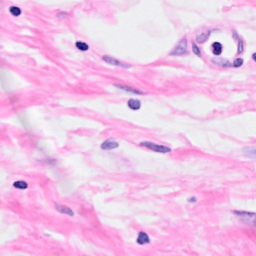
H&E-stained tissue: Breast